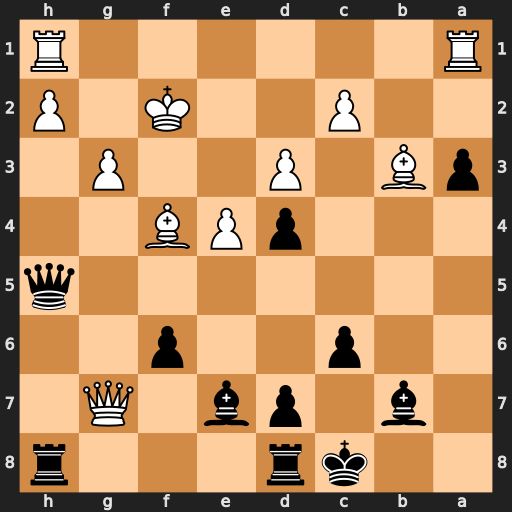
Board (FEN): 2kr3r/1b1pb1Q1/2p2p2/7q/3pPB2/pB1P2P1/2P2K1P/R6R
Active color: b
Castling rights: -
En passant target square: -
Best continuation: Rh7 Bf7 Qxf7 Qxf7 Rxf7